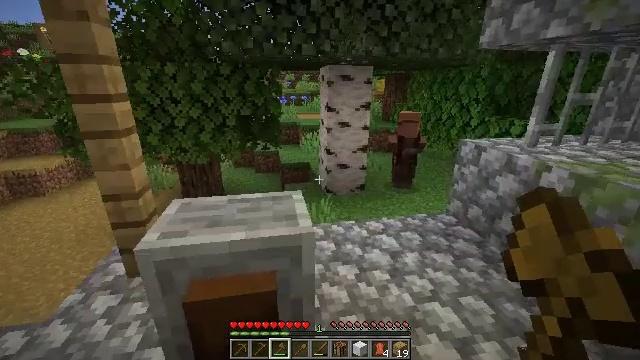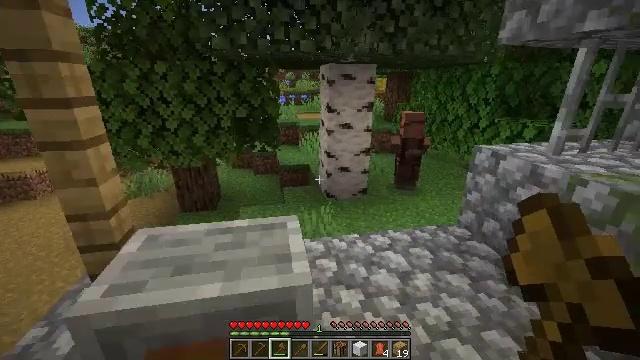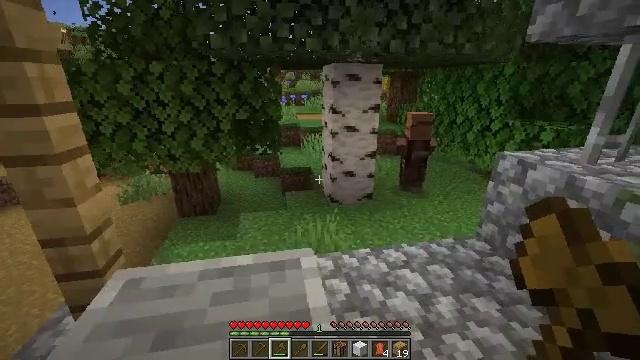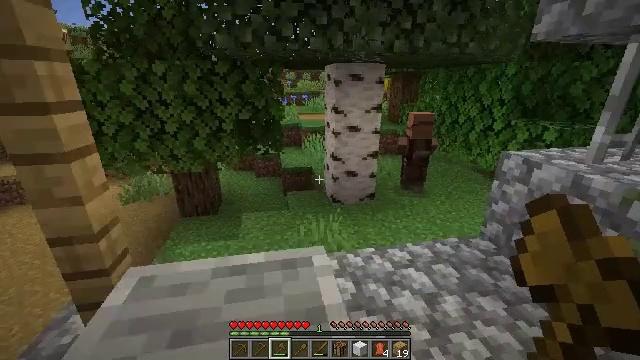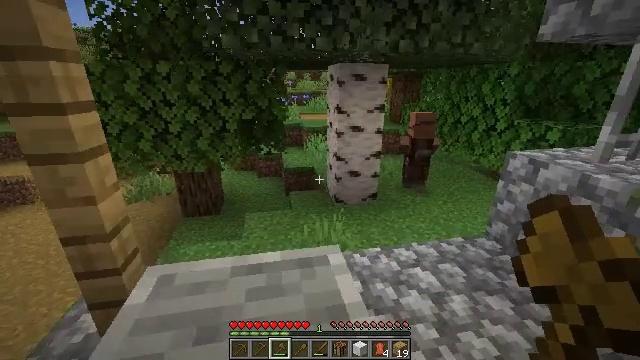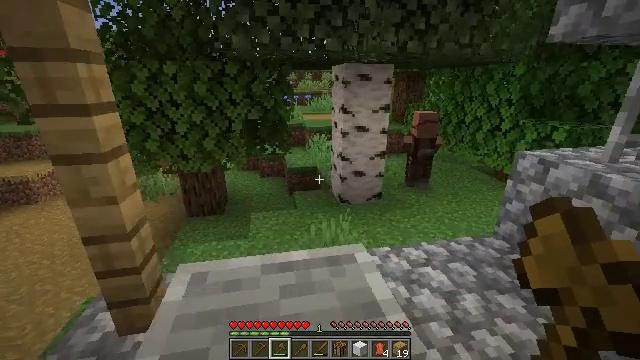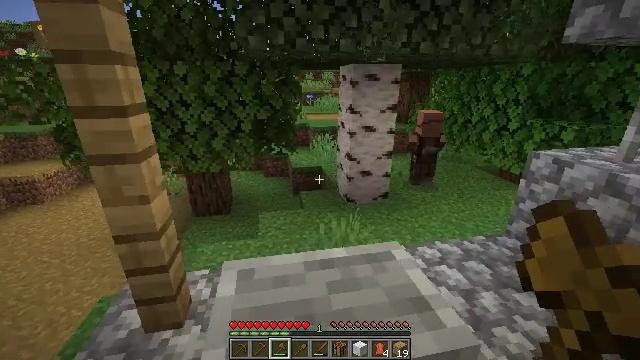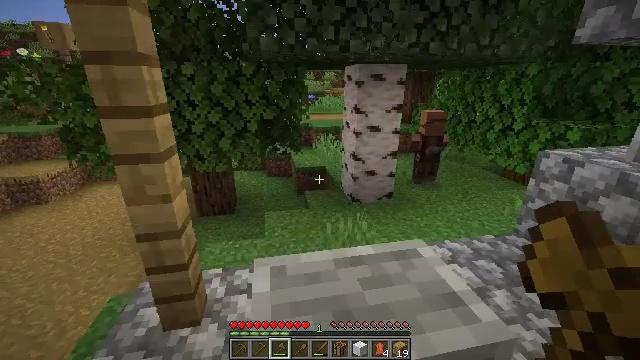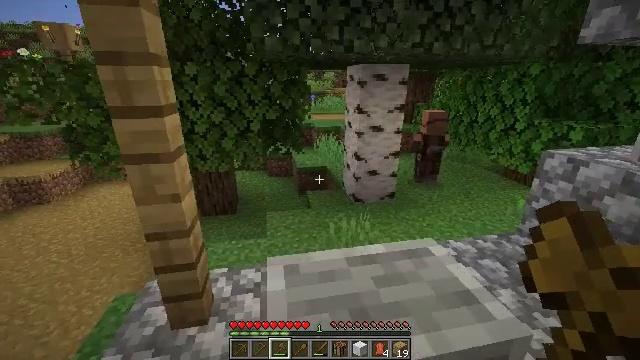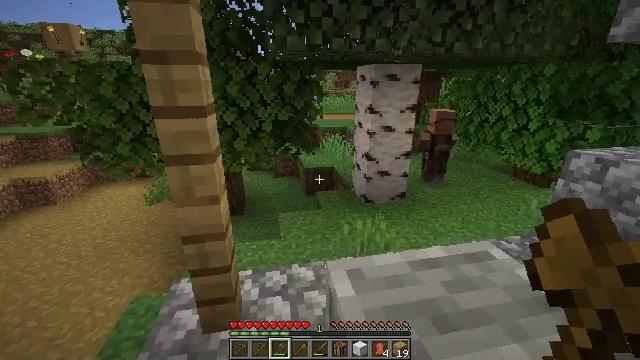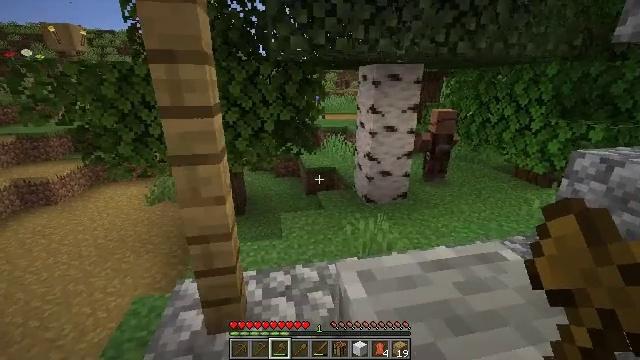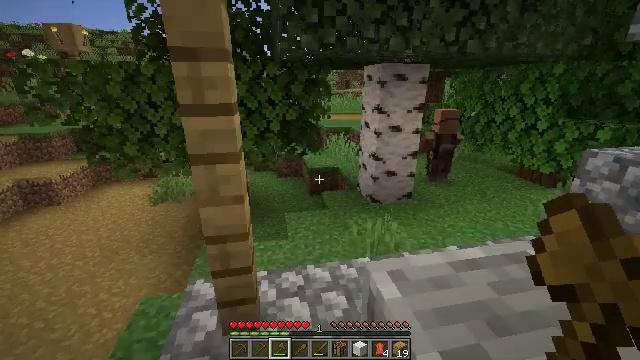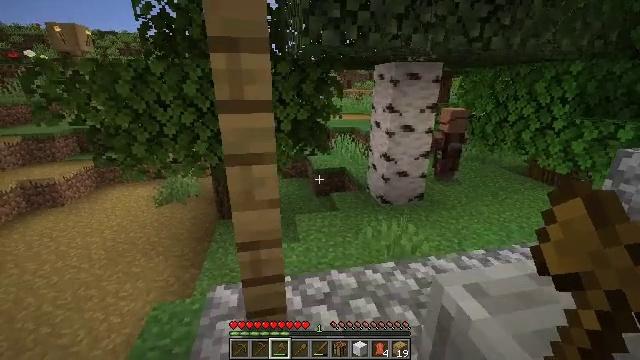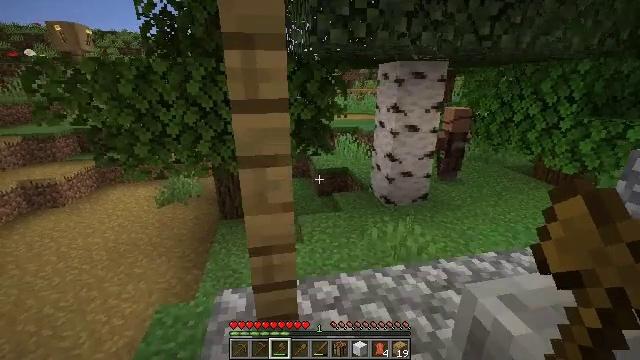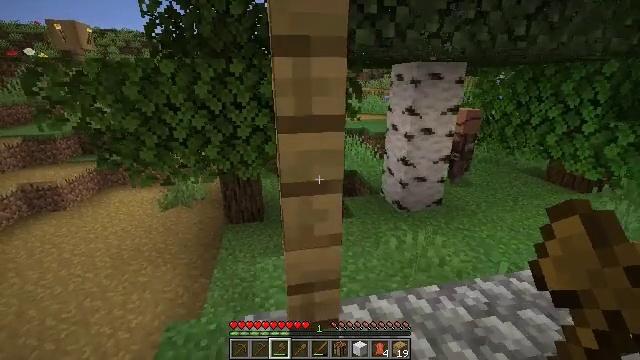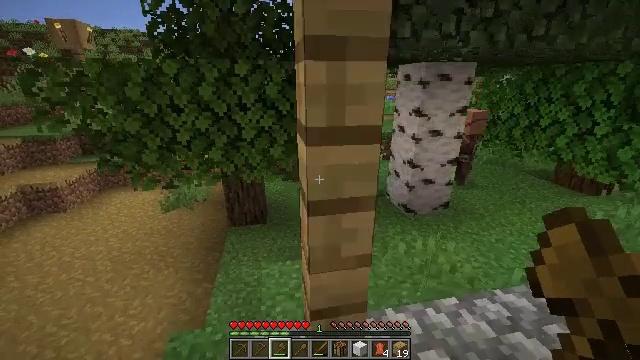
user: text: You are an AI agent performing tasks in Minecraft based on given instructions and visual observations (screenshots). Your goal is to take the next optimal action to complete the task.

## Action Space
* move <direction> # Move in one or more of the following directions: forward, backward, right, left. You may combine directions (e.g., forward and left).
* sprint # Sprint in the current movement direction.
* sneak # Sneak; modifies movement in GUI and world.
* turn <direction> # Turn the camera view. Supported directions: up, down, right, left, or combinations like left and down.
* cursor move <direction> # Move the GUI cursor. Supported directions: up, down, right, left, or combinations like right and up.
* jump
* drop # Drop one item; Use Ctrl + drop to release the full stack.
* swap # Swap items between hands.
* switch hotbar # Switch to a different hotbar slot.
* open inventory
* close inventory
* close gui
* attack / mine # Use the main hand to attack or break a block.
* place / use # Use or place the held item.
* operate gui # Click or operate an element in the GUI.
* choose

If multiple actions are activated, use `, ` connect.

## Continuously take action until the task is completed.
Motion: motion action
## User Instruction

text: Collect a hay block for crafting.
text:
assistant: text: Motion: move forward
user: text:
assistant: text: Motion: move forward and move left
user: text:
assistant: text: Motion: move forward and move left
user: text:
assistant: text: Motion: move forward and move left
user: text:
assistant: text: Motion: move forward and move left
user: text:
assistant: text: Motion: move forward and move left
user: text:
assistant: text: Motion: move forward and move left
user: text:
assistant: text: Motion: move forward and move left
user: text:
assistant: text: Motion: move forward and move left
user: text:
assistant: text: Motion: move forward and move left
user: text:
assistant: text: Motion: move forward and move left
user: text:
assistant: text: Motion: move forward and move left
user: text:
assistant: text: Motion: move forward and move left
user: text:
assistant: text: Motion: move forward and move left
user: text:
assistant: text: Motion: move forward and move left
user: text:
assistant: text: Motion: move forward and move left
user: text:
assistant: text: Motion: move forward and move left
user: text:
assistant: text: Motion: move forward and move left
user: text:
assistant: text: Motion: move forward and move left
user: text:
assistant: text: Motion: move forward and move left
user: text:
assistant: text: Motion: move forward and move left
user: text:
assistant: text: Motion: move forward and move left
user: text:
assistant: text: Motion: move forward and move left
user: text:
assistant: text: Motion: move forward and move left
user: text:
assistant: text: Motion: move forward and move left
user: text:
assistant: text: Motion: move forward and move left
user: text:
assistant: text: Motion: move forward and move left
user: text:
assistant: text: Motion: move forward and move left
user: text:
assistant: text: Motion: move forward and move left
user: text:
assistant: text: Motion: move forward and move left